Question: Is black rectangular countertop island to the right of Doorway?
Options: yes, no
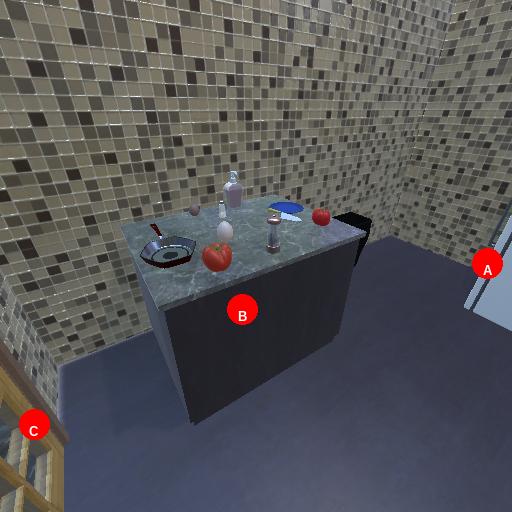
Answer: yes